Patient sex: M
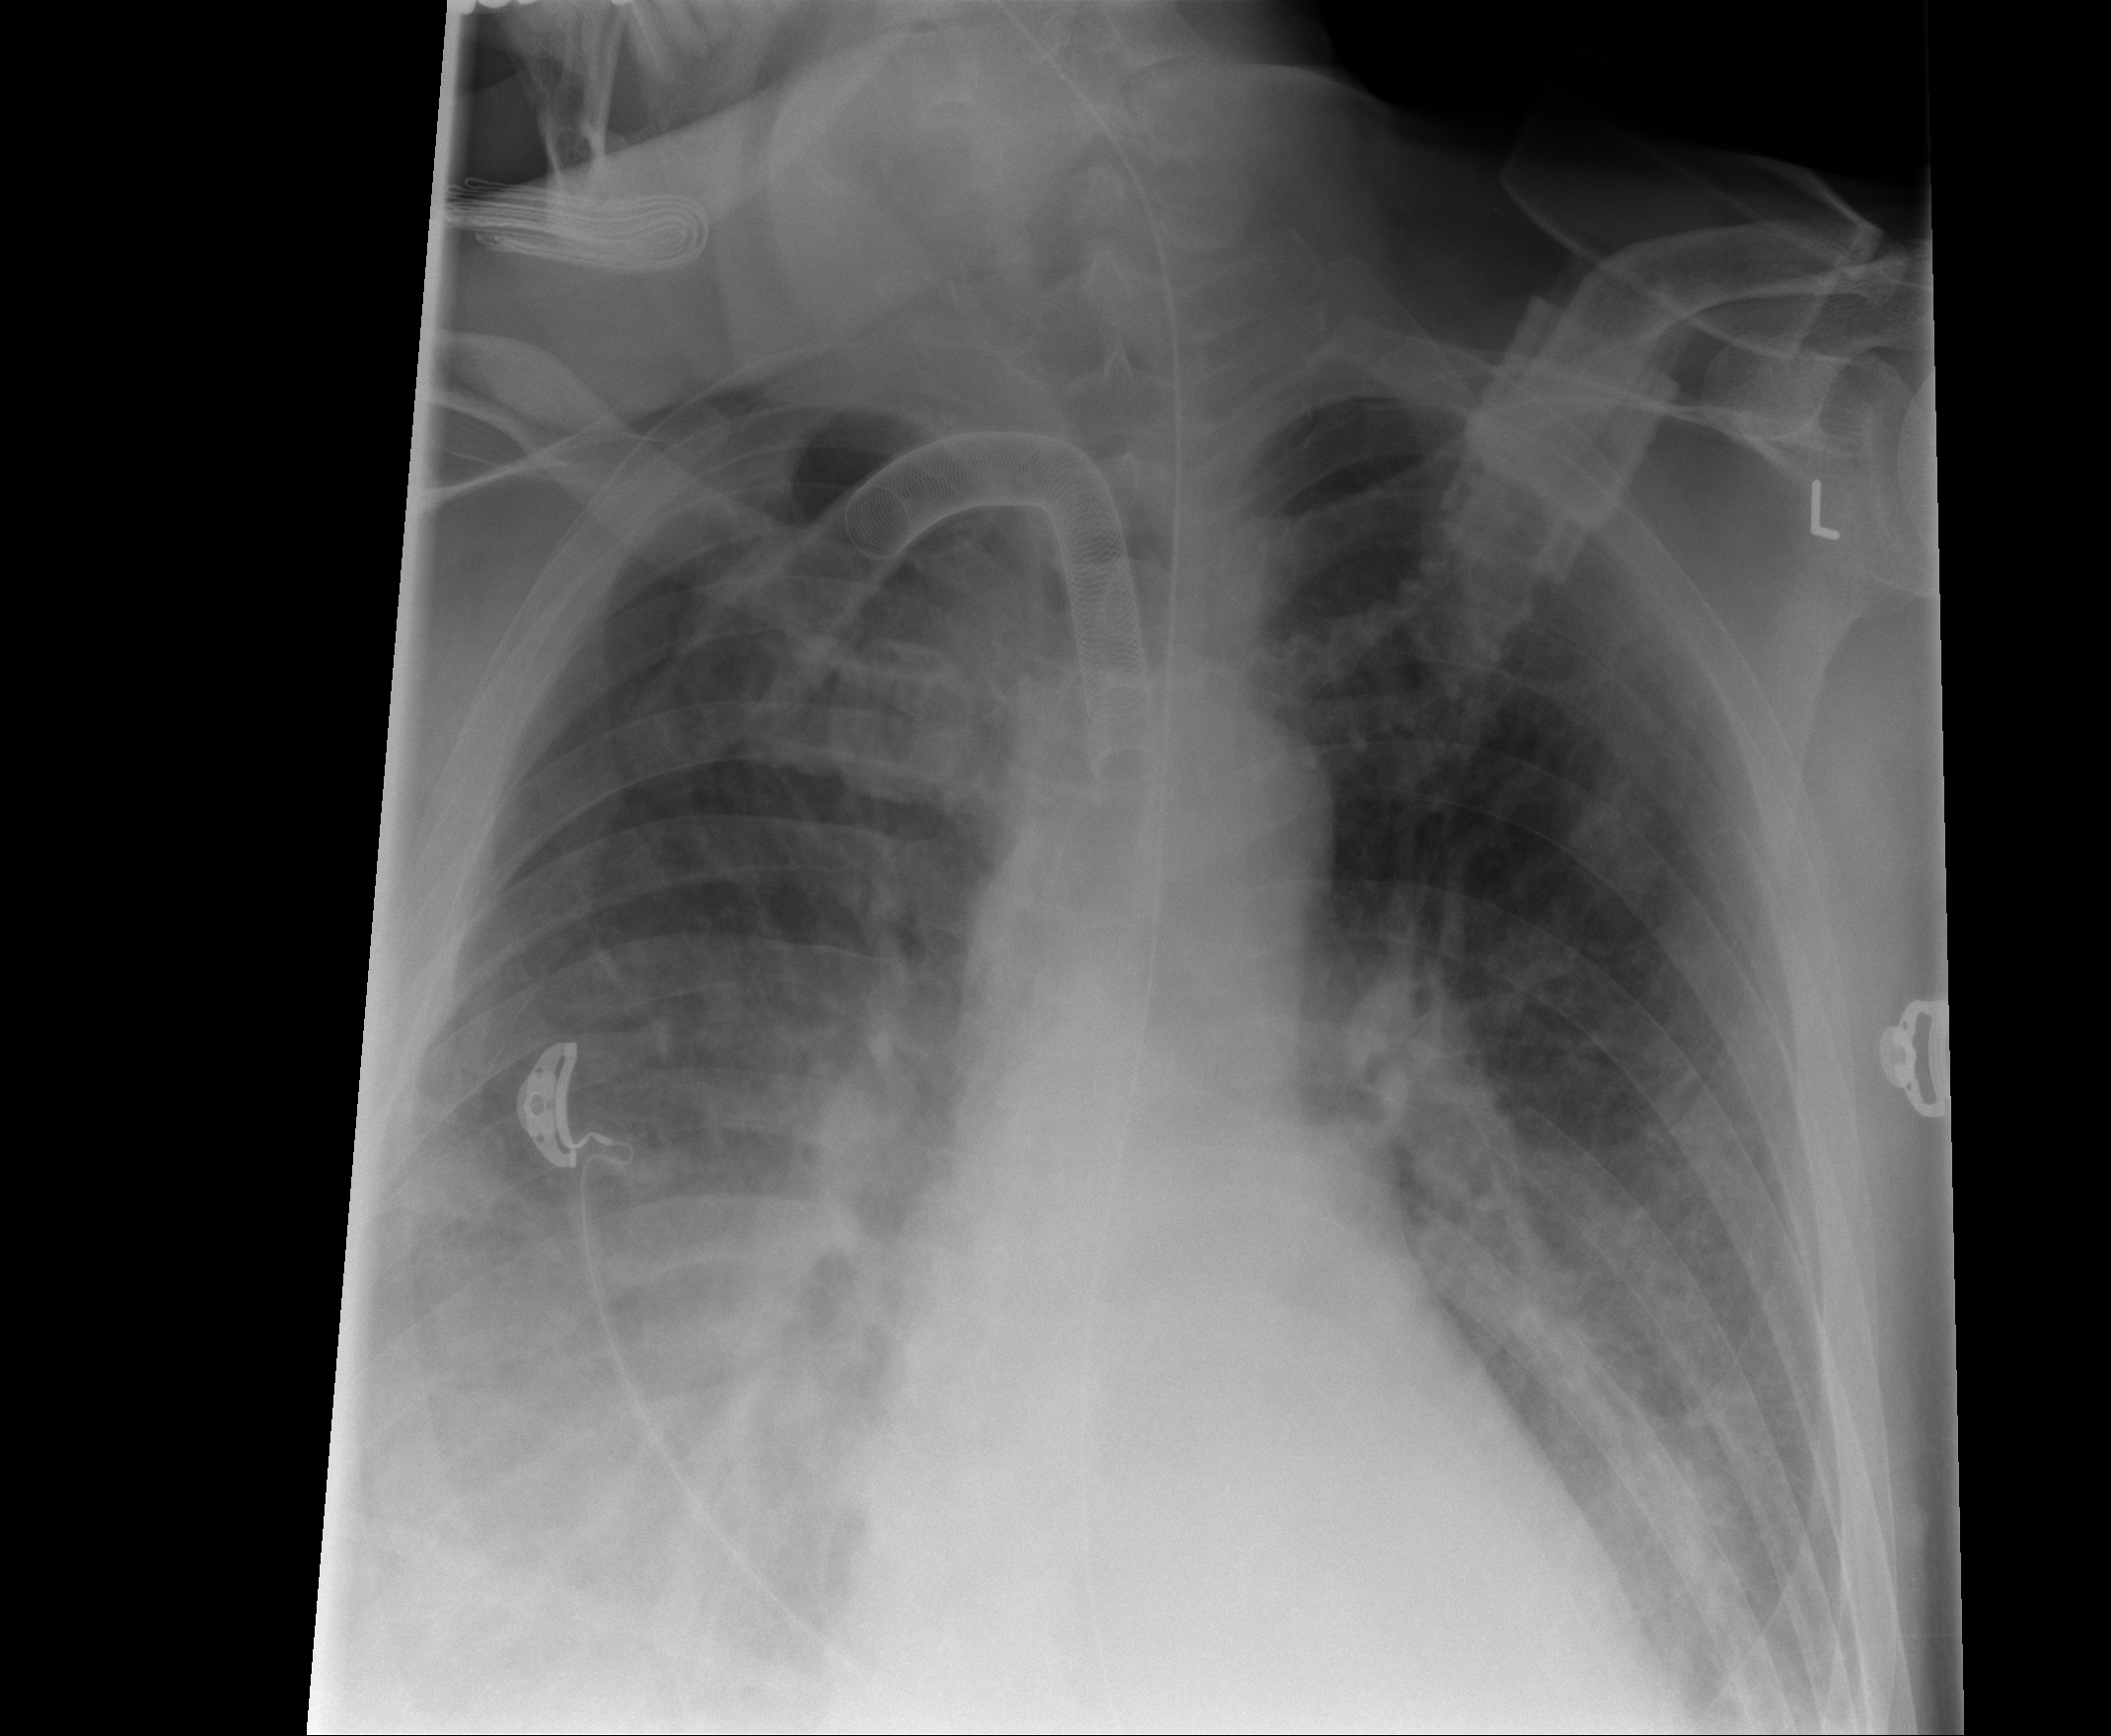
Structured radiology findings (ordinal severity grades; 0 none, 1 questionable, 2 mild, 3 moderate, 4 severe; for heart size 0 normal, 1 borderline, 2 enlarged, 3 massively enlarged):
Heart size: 2
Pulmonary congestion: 1
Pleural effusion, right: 2
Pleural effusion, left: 1
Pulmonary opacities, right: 2
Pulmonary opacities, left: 1
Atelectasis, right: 2
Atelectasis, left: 2